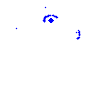
Particle: pion